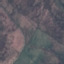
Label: HerbaceousVegetation